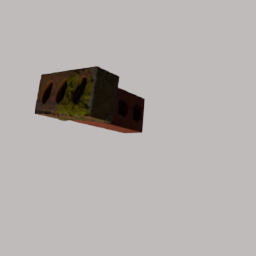
Label: architecture